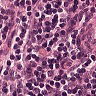
Metastatic tissue present: no